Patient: sex F, age 67
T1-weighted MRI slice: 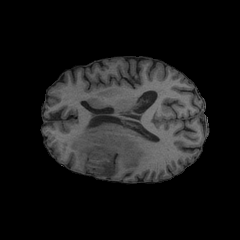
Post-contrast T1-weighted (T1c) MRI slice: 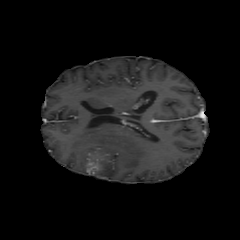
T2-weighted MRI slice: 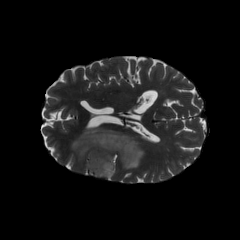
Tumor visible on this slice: yes
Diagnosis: Astrocytoma, IDH-mutant
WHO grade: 4